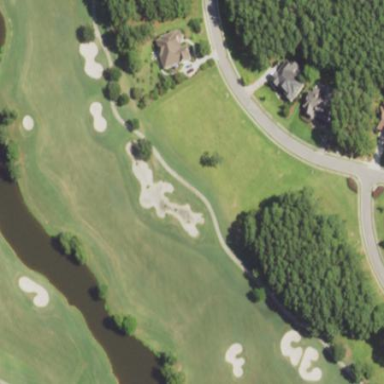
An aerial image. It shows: Golf fairway in the image.